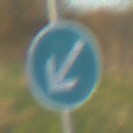
Verkehrszeichen: VorgeschriebeneVorbeifahrtLinks
Umgebung: Outdoor, Nature
Tageszeit: SunriseSunset
Wetter: PartlyCloudy
Licht: Natural
Jahreszeit: NotSpecified
Kontrast: MediumContrast